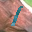
Label: 1